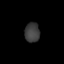
Tissue: lung
Cell type: Epithelial cells
Senescence score: 0.2006
Nuclear area (px): 291
Mean DAPI intensity: 59.814